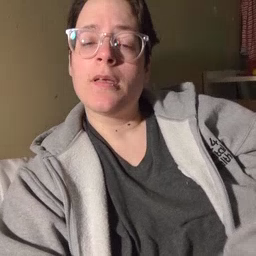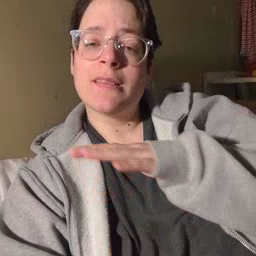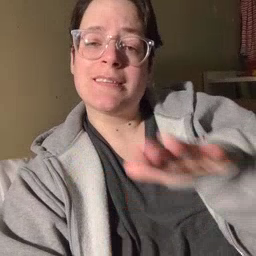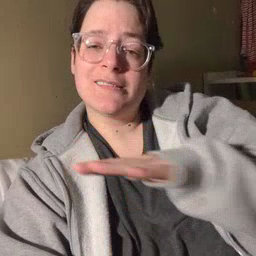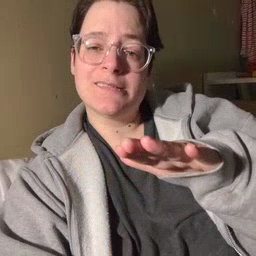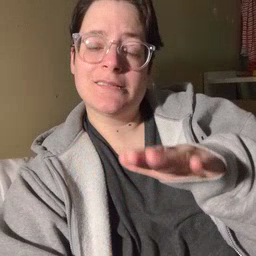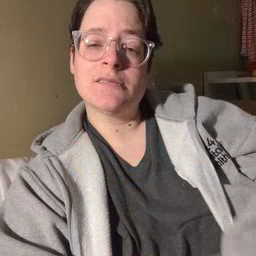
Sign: clean